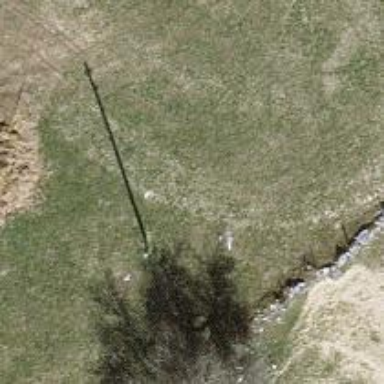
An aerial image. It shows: Power pole.